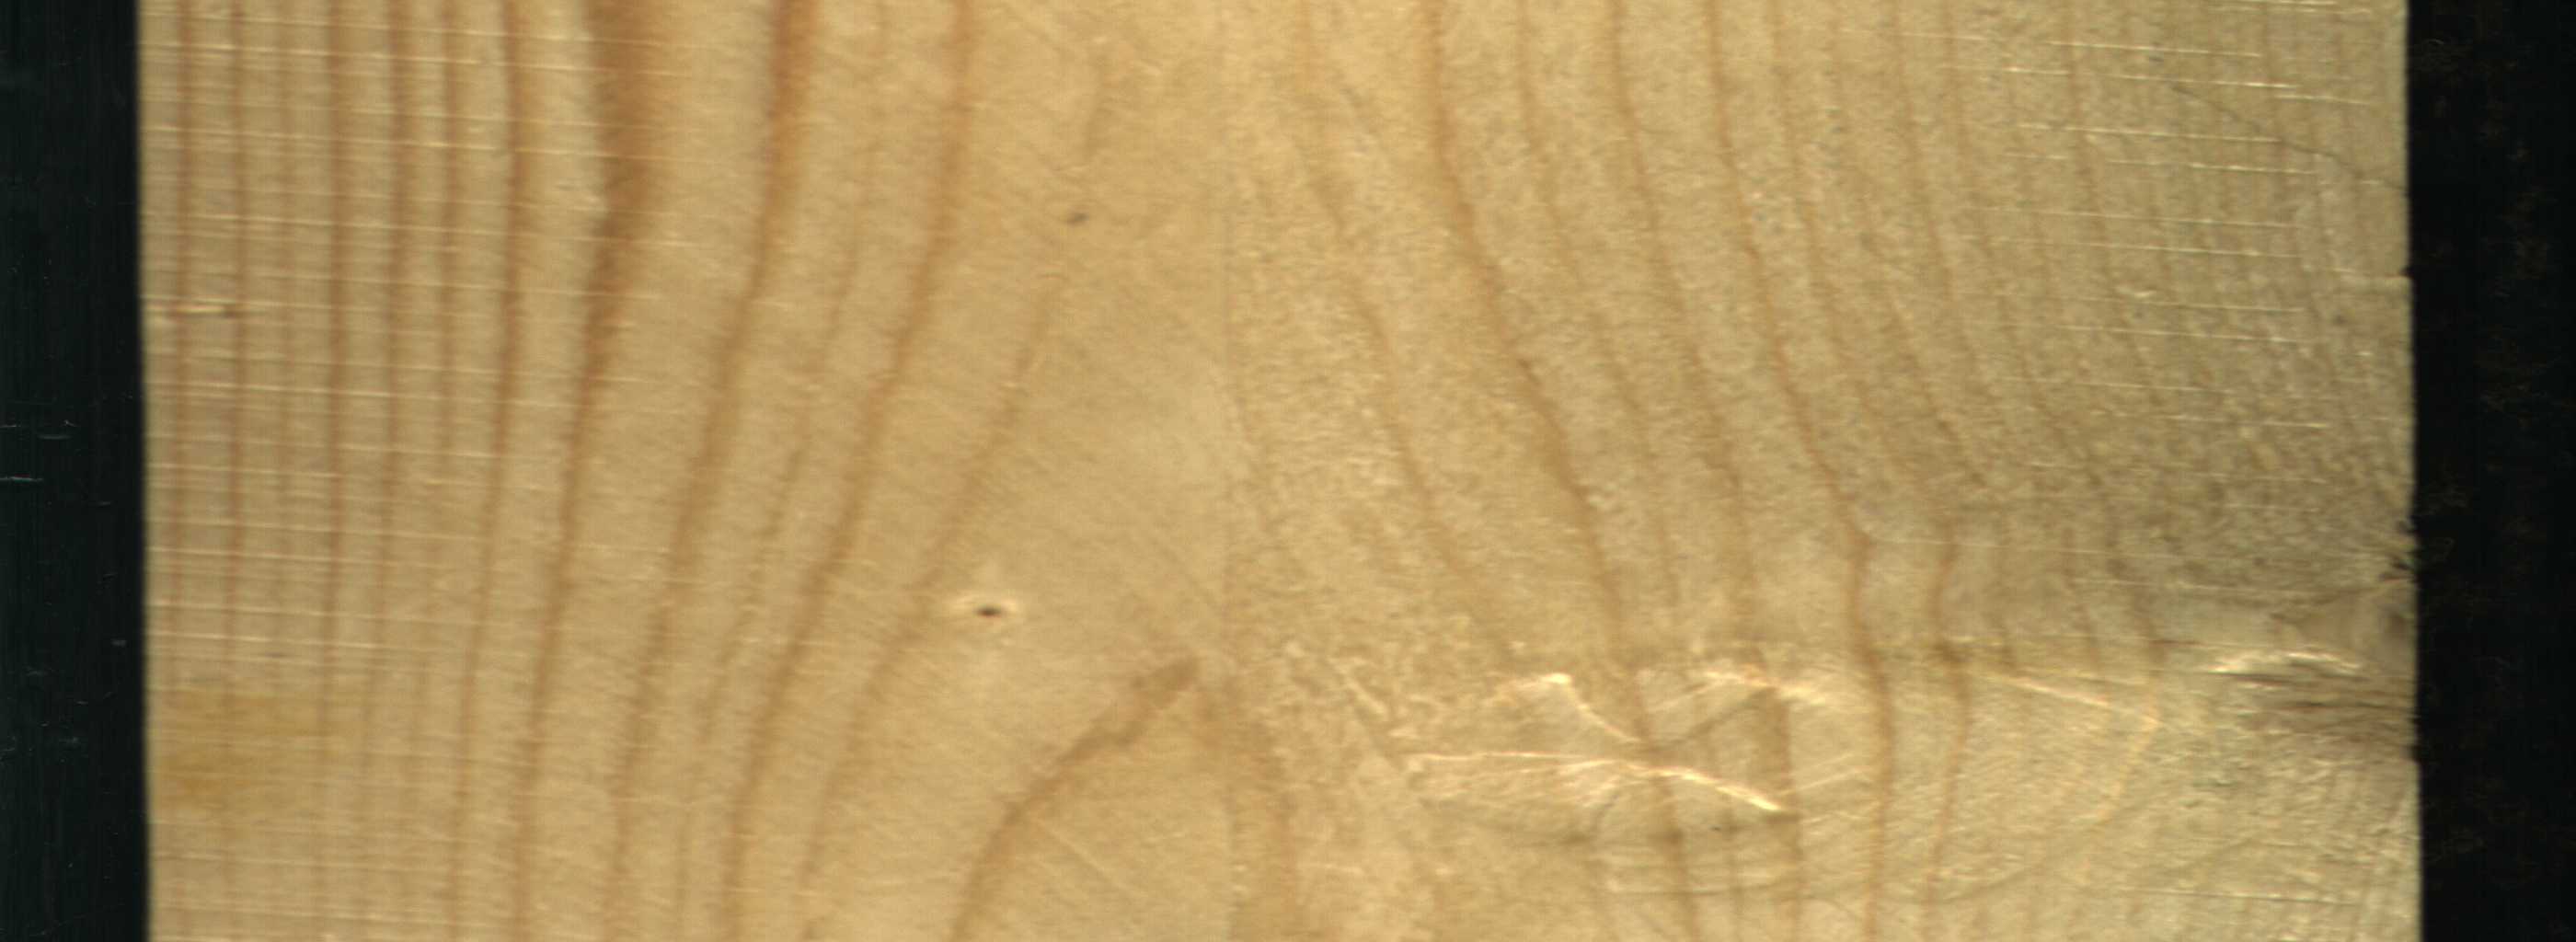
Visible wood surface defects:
Live_Knot